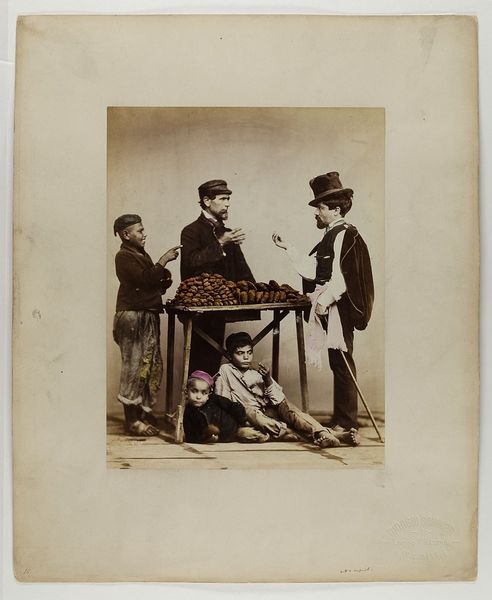
Titel: 6109. Neapolitanische Kostümszene: Brotverkäufer
Künstler: Giorgio Sommer
Standort: Hamburg
Institution: Museum für Kunst und Gewerbe Hamburg
Schlagwörter: trinken, essen, brot, foto, fotografie, photographie, verkauf, photo, karton, kaufen, brotlaib, verkaufen, albumin, lichtbild, bildwerke, angewandte und bildende kunst, hessische systematik, schwarzweißpositivverfahren, silbersalzverfahren, schwarzweißfotografie, porträtfotografie, porträtphotographie, straßenhändler, albuminpapier